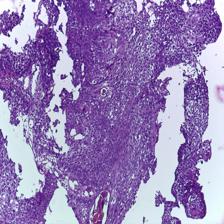
Diagnosis: OSCC